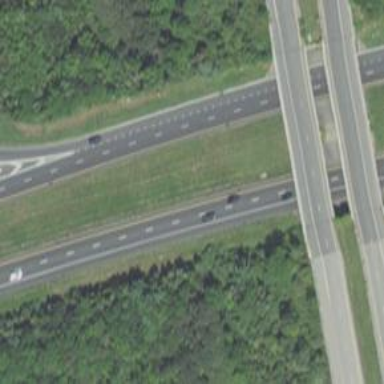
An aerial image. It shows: Asphalt motorway.